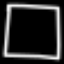
Label: square